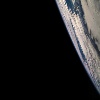
Label: space